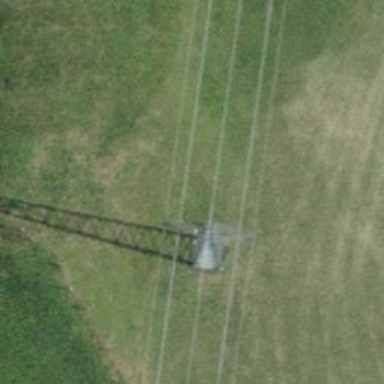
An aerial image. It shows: Power tower.